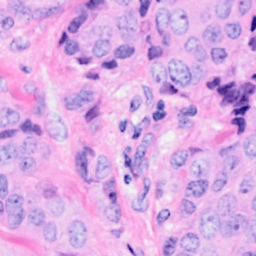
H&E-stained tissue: Breast